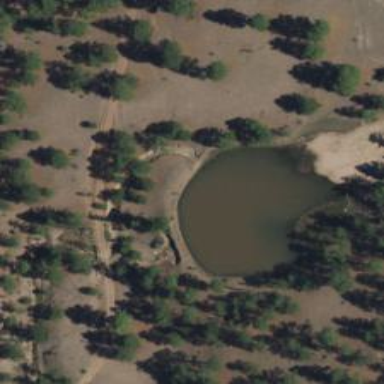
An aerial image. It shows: Reservoir.